You are looking at the envelope spectrum of a bearing's vibration signal. The marked vertical lines are the theoretical fault frequencies for the outer race, inner race, rolling elements, and cage. Determine the bearing's health state. Answer with exactly one of: normal, inner_race, outer_race, ball.
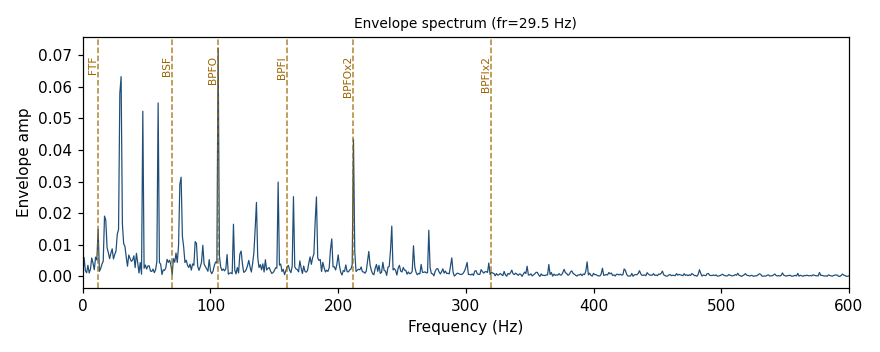
Answer: outer_race